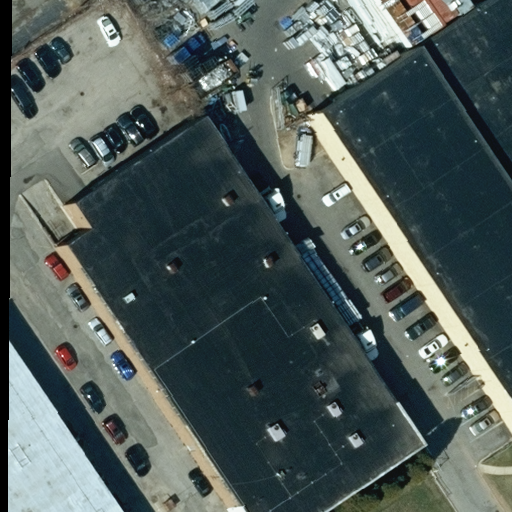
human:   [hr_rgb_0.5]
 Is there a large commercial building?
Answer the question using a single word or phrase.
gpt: no

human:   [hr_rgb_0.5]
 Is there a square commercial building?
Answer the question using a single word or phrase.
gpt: no

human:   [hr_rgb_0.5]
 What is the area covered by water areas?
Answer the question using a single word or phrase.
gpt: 0m2

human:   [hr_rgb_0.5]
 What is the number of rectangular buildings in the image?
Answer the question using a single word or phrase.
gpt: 2

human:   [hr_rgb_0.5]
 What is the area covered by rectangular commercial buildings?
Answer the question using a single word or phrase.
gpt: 0m2

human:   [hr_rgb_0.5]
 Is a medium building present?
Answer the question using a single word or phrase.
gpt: yes

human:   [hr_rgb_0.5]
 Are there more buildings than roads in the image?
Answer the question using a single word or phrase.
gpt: yes

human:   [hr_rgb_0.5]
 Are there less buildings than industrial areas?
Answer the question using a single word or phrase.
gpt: no

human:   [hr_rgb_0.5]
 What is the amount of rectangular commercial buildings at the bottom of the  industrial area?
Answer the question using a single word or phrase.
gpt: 0

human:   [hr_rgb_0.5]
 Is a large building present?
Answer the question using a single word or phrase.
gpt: yes

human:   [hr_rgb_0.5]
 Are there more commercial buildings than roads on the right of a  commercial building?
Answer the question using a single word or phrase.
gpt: no

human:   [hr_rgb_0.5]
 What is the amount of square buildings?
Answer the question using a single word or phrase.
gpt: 0

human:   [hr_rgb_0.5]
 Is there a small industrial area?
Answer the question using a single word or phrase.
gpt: no

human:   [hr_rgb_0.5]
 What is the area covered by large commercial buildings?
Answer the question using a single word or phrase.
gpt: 0m2

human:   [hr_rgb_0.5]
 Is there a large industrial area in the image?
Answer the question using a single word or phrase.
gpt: yes

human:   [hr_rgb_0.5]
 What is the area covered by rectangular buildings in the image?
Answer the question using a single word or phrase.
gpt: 330m2

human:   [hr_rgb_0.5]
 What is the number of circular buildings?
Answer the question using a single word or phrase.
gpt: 0

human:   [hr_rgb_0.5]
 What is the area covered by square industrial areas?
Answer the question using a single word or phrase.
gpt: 0m2

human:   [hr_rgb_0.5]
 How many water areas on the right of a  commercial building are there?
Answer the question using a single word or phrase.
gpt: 0

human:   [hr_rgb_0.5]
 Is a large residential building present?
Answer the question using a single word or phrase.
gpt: no

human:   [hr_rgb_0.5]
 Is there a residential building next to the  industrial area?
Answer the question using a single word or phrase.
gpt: no

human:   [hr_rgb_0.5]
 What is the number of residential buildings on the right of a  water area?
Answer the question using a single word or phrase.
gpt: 0

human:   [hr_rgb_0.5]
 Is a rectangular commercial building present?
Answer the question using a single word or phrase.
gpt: no

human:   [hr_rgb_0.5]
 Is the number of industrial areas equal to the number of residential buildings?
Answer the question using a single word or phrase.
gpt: no

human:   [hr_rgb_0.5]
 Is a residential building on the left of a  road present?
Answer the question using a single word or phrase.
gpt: no

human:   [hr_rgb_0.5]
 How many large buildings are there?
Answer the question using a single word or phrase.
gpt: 1

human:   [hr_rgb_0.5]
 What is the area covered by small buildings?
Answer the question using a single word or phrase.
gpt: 7m2

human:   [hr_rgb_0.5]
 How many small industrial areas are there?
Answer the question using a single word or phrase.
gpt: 0

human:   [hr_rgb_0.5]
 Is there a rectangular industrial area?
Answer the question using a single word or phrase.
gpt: yes

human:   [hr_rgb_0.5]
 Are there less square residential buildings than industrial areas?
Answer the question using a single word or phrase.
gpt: yes

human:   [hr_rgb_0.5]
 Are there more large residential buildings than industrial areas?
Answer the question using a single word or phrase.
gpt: no

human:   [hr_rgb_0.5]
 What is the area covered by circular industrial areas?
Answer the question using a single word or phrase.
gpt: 0m2

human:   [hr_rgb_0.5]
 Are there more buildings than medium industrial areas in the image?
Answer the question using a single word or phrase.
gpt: yes

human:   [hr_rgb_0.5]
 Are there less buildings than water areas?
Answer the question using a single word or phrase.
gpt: no

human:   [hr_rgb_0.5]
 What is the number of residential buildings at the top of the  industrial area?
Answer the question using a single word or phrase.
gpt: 0

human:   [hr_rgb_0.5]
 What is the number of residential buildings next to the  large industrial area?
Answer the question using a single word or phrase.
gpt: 0